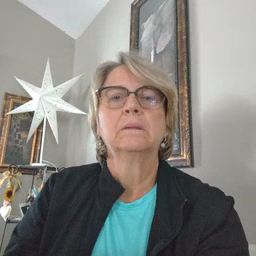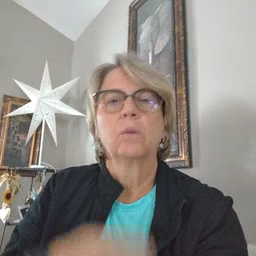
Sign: police